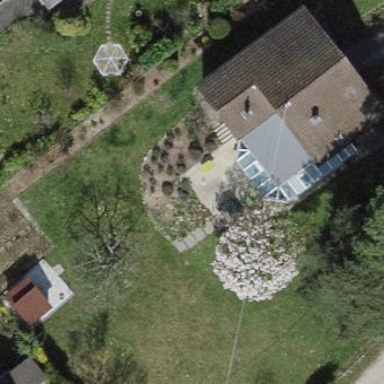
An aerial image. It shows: Garden surrounded by fence.